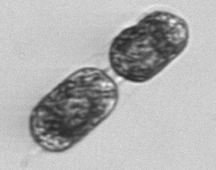
Label: Hemiaulus